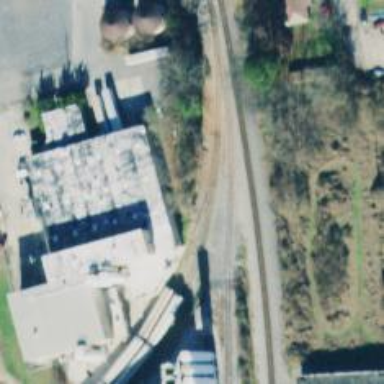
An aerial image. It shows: Railway spur service.